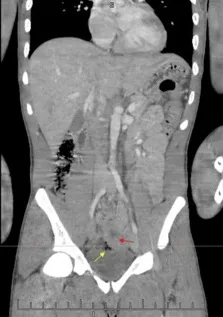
CT abdomen and pelvis with contrast from February 22, 2023, demonstrating air bubbles and bowel thickening. A) CT abdomen and pelvis coronal view. The dotted orange line indicates the corresponding level in Panel B. Yellow arrows indicate a free-air bubble. Red arrows indicate bowel thickening.
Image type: radiology (ct)